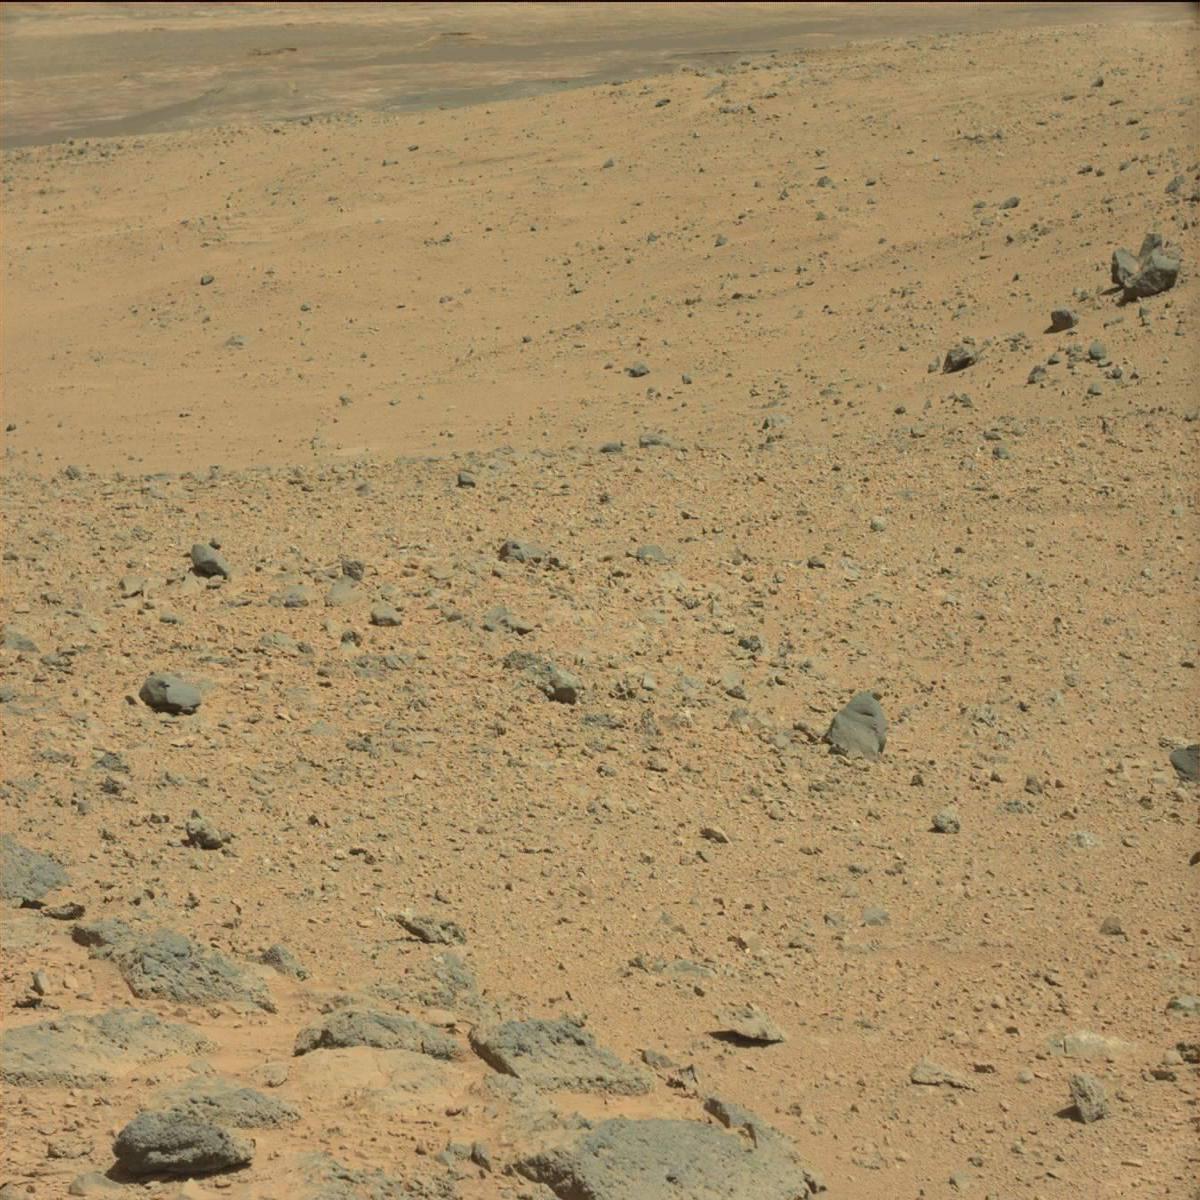
Terrain classes present: Bedrock, Ridge, Rock, Sand / Soil